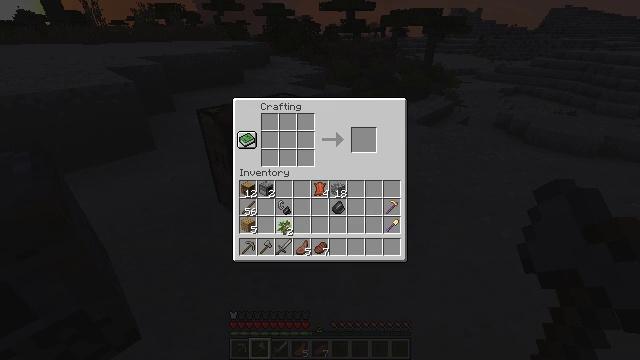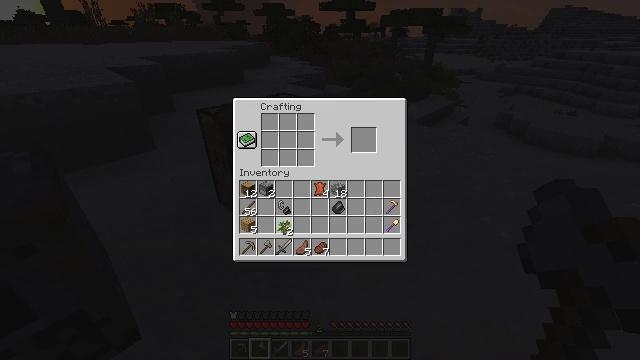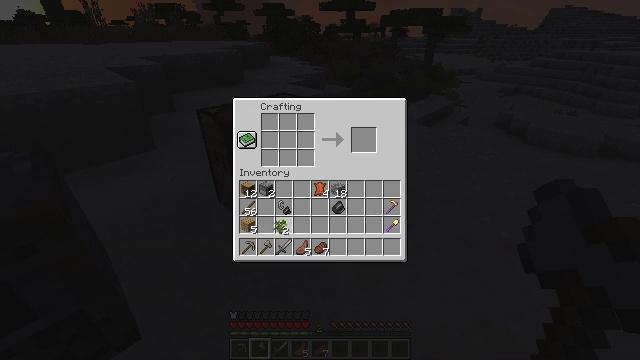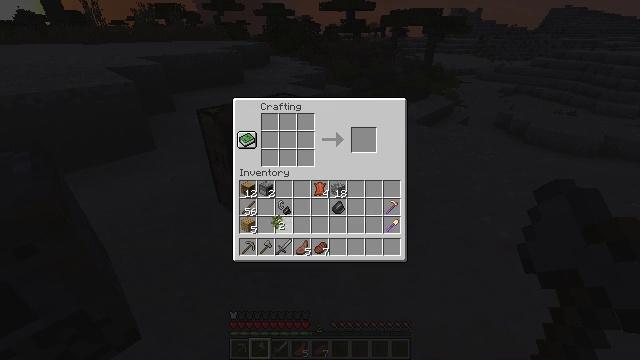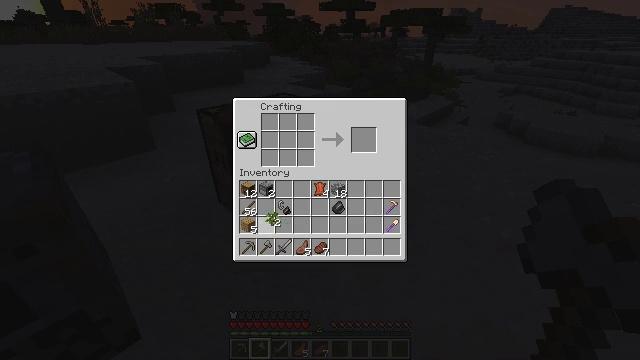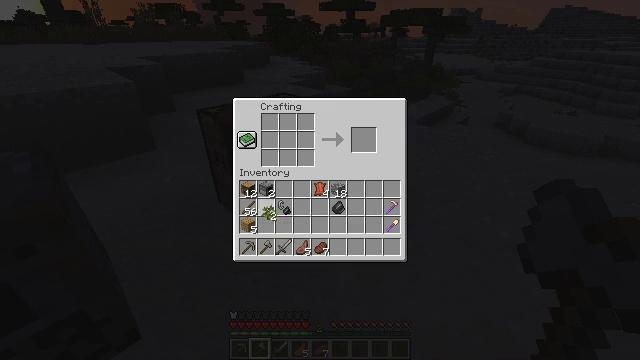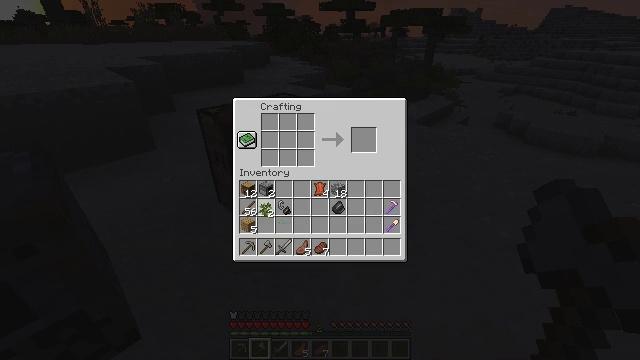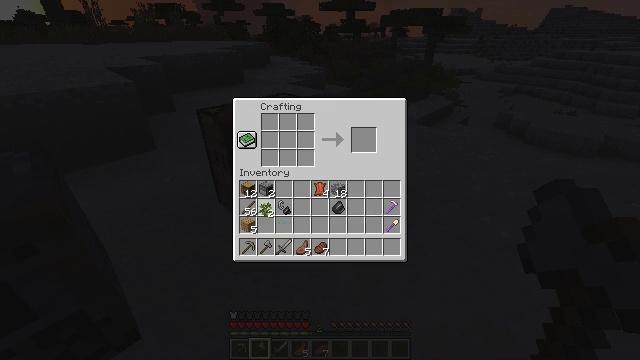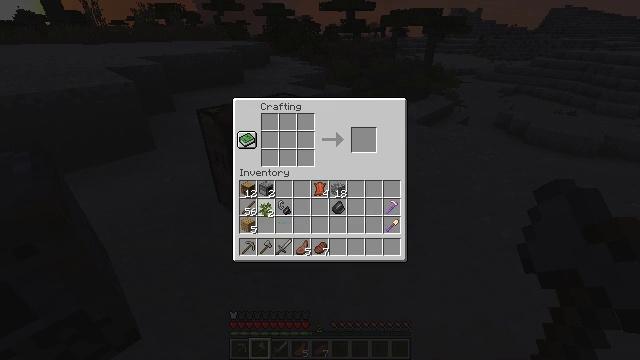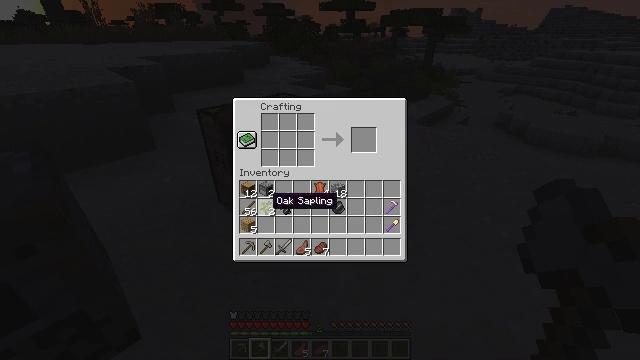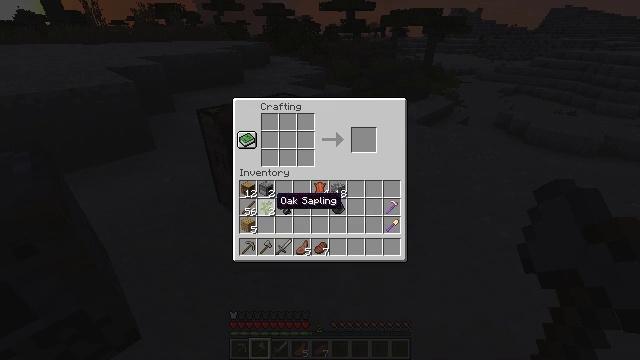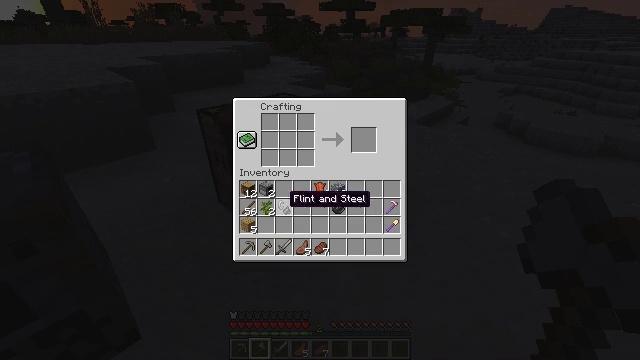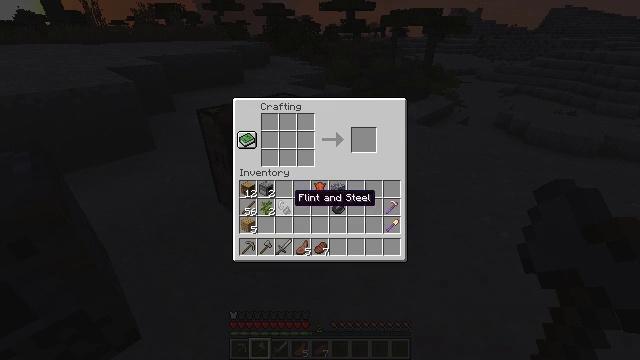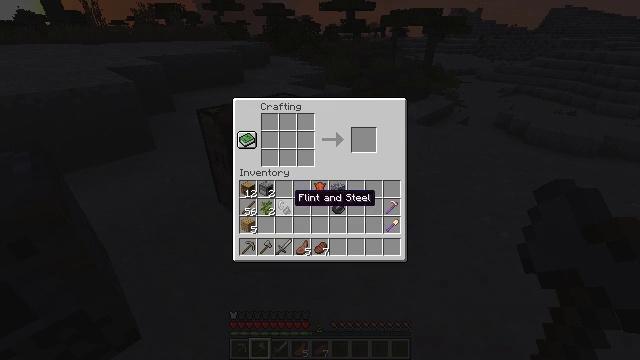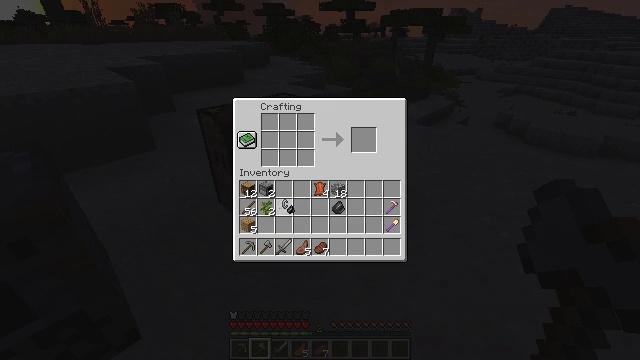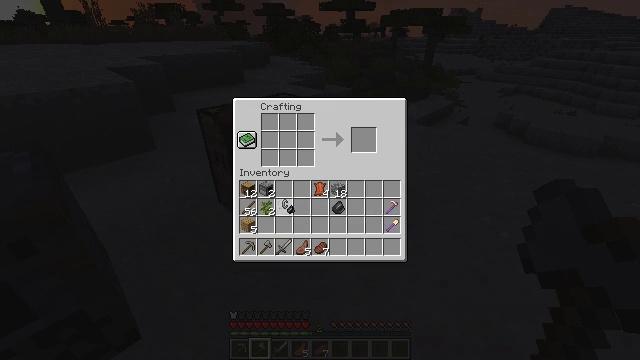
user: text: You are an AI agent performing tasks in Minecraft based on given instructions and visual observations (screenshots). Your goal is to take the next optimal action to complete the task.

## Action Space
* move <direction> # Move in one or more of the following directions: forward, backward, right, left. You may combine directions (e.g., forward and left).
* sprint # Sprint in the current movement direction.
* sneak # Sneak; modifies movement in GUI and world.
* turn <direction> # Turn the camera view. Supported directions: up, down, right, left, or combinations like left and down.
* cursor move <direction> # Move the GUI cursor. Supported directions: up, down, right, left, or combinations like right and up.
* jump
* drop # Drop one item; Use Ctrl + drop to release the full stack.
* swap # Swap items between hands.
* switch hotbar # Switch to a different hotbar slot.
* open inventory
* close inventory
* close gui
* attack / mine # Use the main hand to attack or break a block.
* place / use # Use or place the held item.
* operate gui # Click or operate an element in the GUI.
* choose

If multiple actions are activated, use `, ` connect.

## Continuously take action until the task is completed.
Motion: motion action
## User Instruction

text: Pick up the light gray bed by mining it.
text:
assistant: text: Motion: operate gui
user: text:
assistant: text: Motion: operate gui
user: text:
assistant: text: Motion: no_op
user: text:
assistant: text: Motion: no_op
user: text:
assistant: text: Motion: no_op
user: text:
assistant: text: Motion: no_op
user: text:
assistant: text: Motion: operate gui
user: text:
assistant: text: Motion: operate gui
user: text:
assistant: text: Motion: no_op
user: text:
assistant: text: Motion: no_op
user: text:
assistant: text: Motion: cursor move right
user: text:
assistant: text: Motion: no_op
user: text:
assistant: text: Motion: no_op
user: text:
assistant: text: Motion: operate gui
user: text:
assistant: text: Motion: operate gui
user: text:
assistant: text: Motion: operate gui
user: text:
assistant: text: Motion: no_op
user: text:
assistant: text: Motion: cursor move right
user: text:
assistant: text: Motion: cursor move right
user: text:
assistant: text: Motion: no_op
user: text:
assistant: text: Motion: cursor move right
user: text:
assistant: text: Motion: cursor move right
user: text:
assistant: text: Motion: no_op
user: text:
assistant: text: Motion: no_op
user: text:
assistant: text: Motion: no_op
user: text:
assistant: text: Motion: no_op
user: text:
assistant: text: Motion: no_op
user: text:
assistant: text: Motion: no_op
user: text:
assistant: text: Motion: no_op
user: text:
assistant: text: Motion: no_op